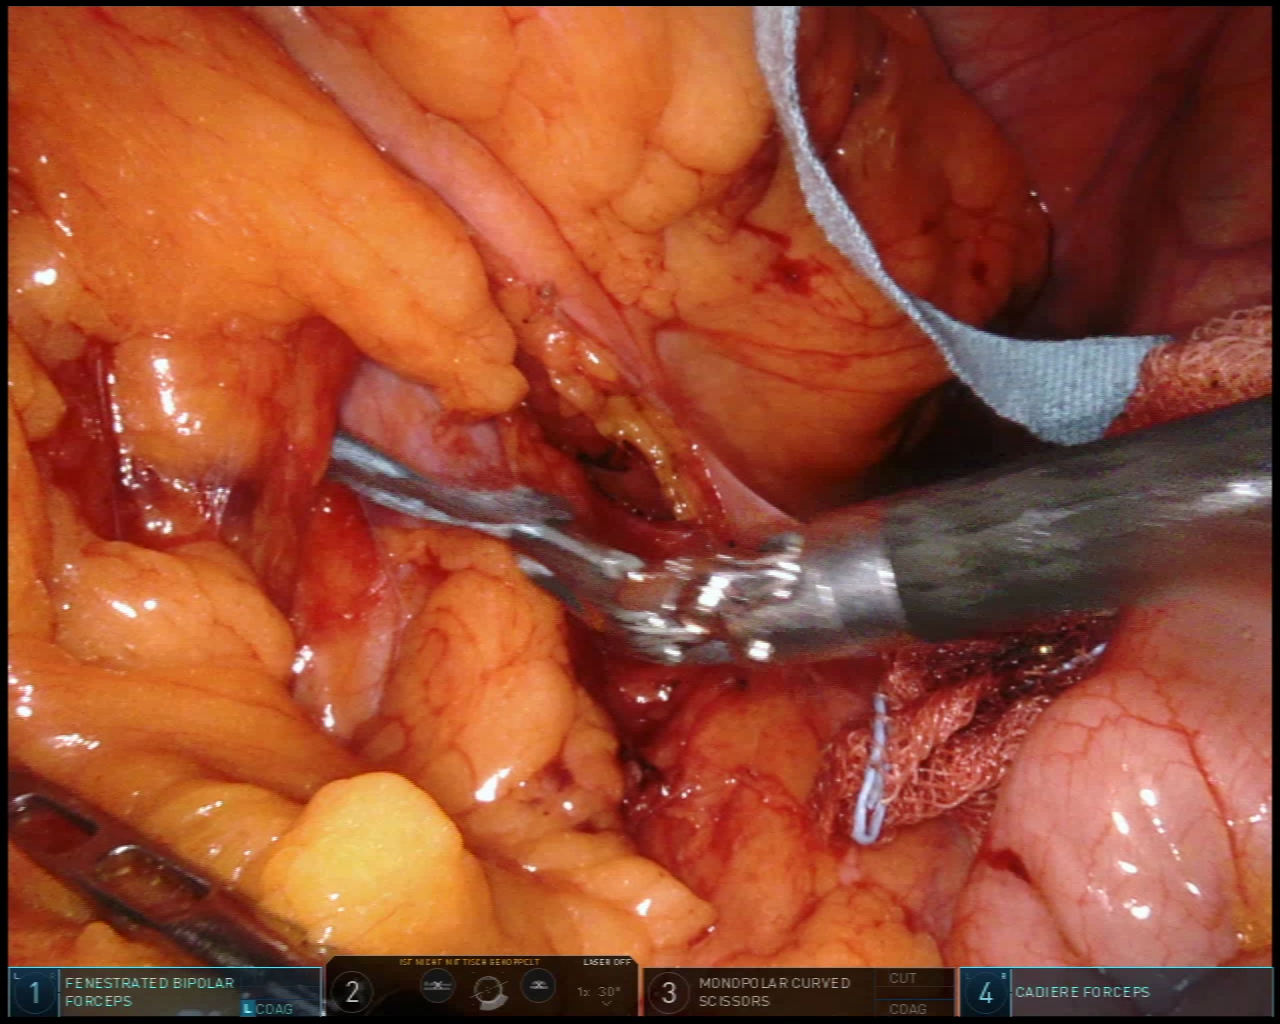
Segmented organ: abdominal_wall
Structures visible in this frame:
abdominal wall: yes
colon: yes
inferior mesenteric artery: no
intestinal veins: no
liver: no
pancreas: no
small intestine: no
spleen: no
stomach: no
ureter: no
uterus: no
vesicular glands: no